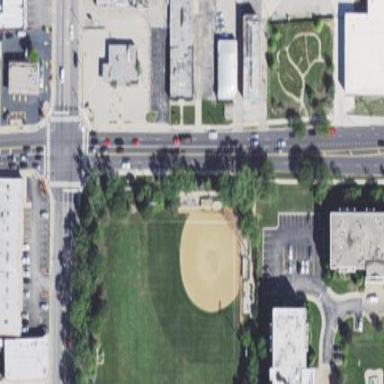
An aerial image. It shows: Baseball pitch for leisure and sports activities.